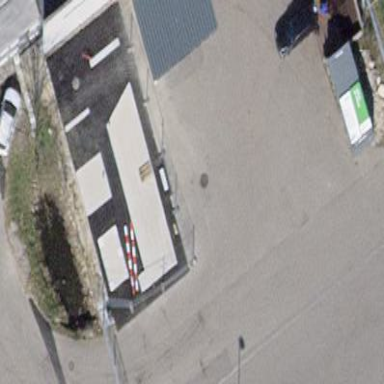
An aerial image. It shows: Fuel station.